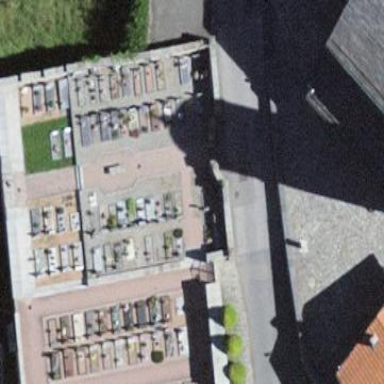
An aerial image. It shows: Cemetery.